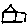
Label: house